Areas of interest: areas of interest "White Peacock Art World"
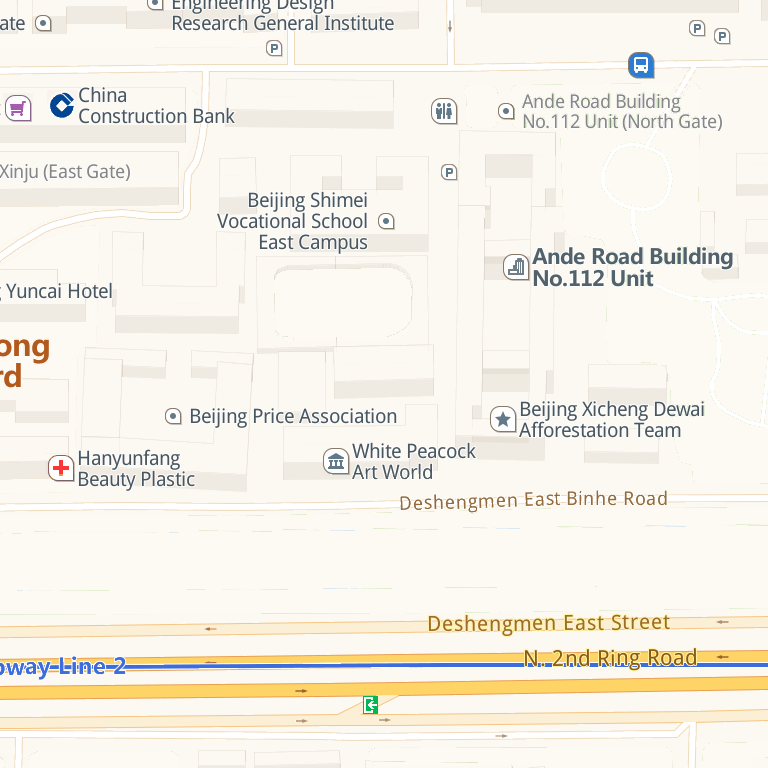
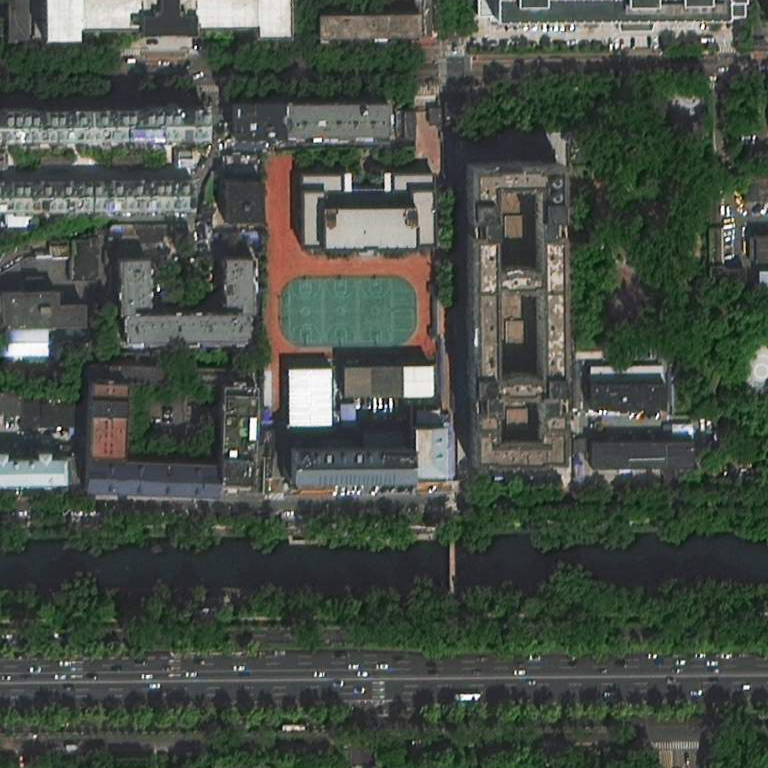